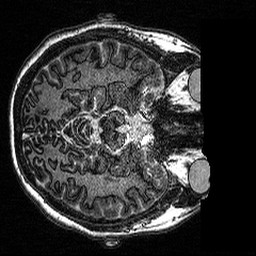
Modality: MP2RAGE
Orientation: axial
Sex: female
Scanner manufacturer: siemens
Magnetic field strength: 3 T
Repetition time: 5 s
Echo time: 0.00292 s